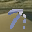
Label: 7